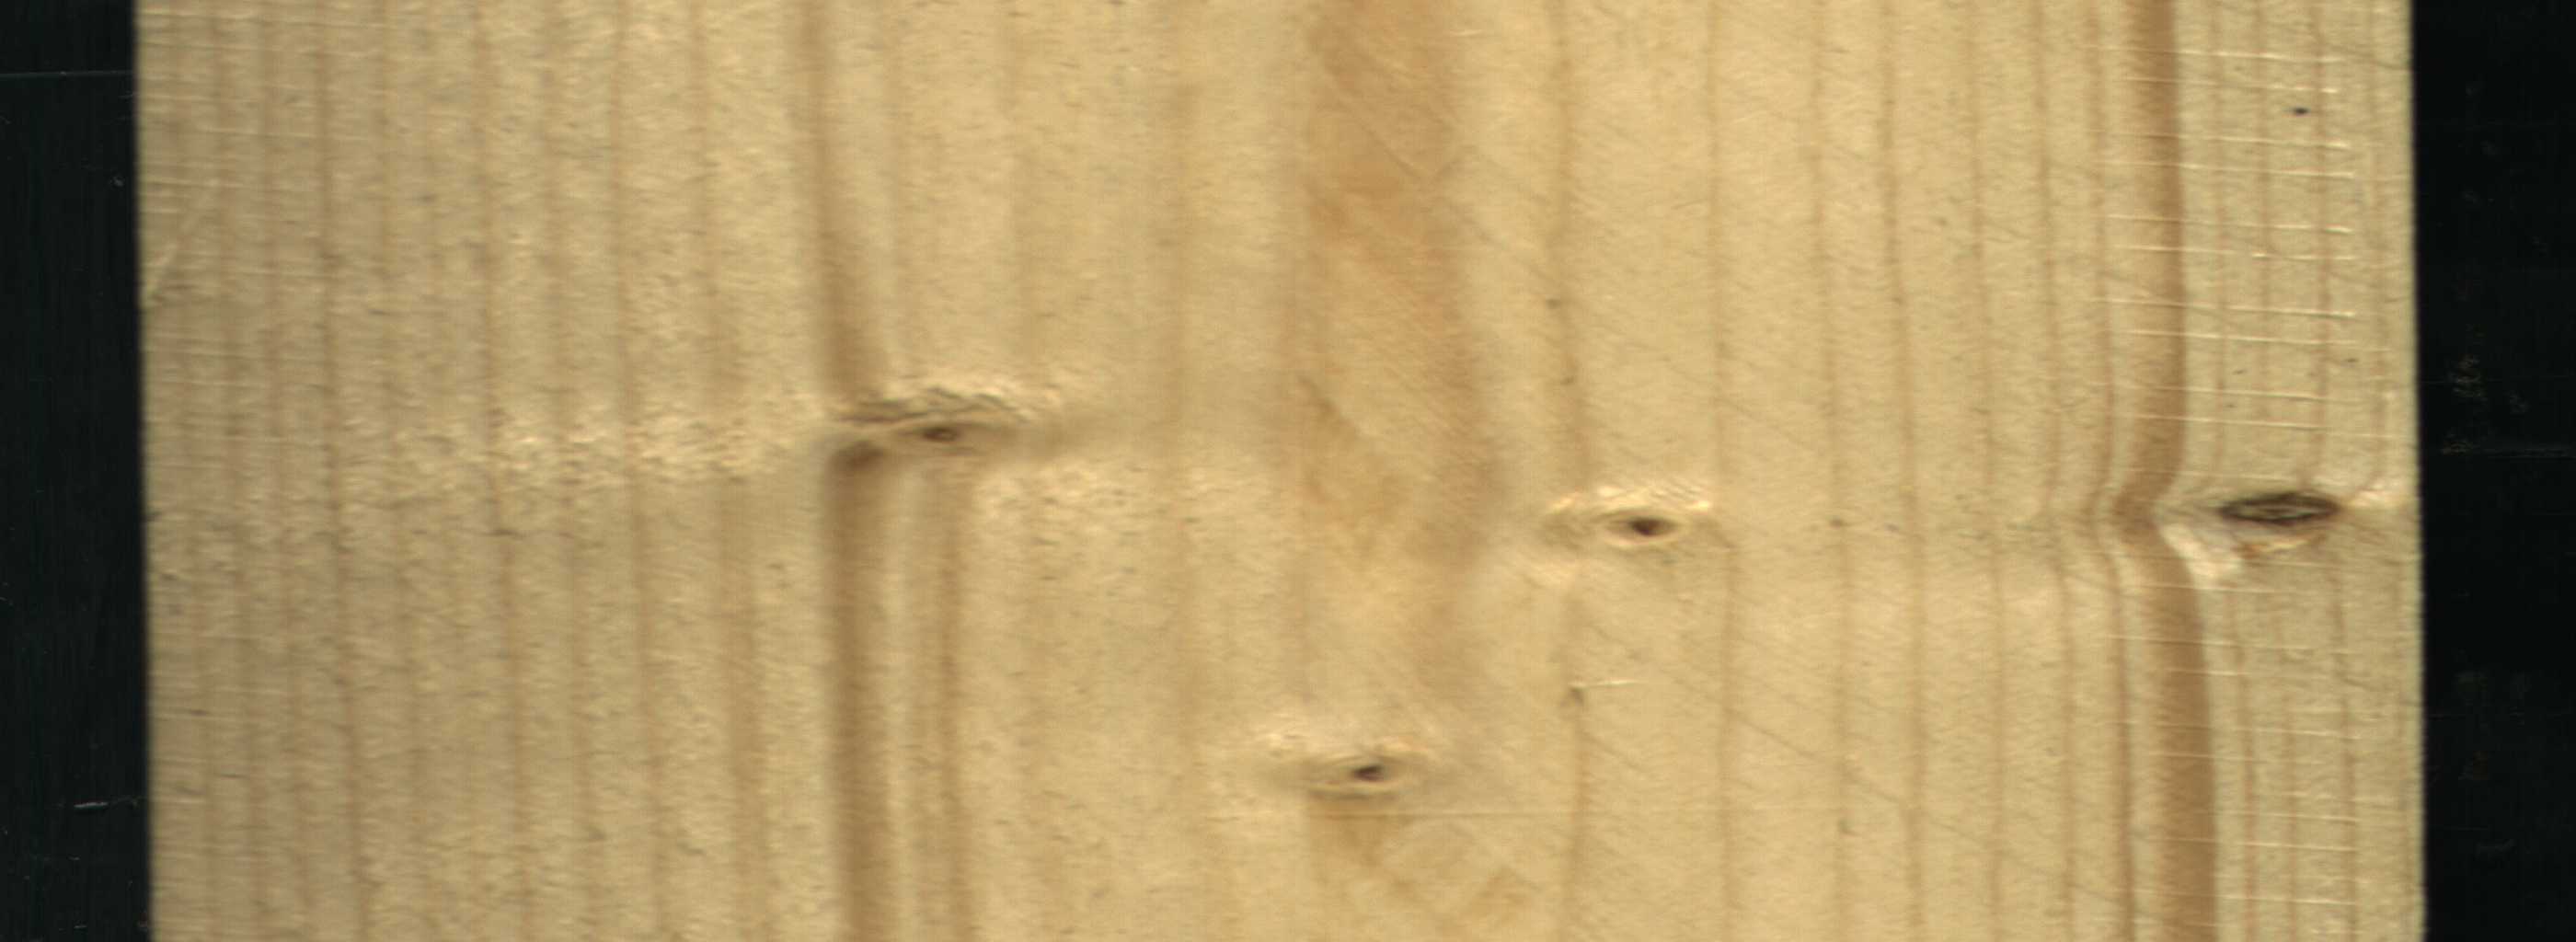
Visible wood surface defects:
Quartzity
Dead_Knot
Live_Knot
Live_Knot
Live_Knot